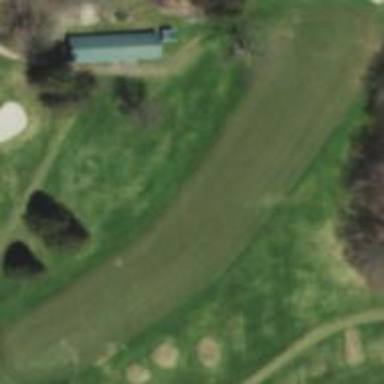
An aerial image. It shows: Golf fairway in the image.